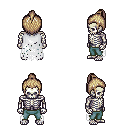
a pixel art fantasy rpg character, male body template, skeleton, white tattered cape, teal pants, white blonde short topknot hairstyle, four views (front, back, left, right), 2x2 character sprite sheet, small pixel art, hard edges, no anti-aliasing